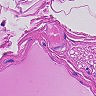
Metastatic tissue present: no